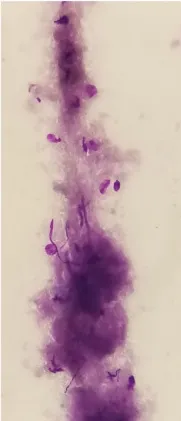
Or Giemsa. Stained smears.
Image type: pathology (giemsa)